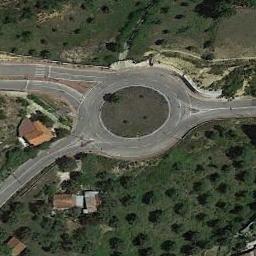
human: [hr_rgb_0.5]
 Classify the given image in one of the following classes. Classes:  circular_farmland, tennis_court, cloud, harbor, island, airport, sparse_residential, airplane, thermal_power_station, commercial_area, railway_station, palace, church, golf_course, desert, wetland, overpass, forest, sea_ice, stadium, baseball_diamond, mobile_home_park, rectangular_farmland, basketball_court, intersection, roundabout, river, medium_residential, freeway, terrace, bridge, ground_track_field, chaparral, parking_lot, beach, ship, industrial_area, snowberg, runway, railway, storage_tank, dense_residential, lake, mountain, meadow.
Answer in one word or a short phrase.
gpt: roundabout